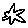
Label: star